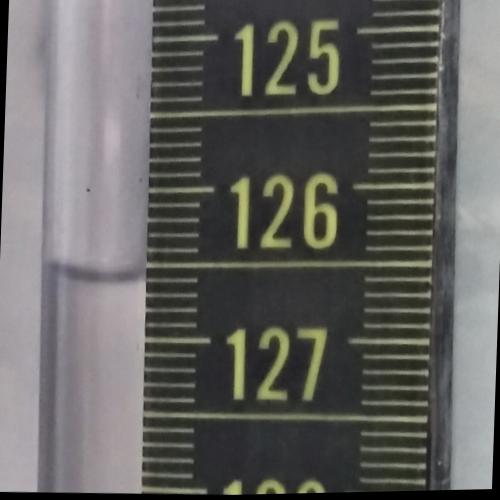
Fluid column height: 126.6 cm